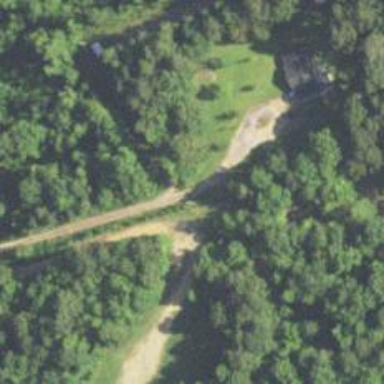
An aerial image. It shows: Unclassified road.